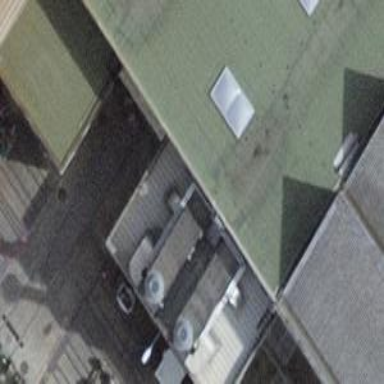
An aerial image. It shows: Industrial building.